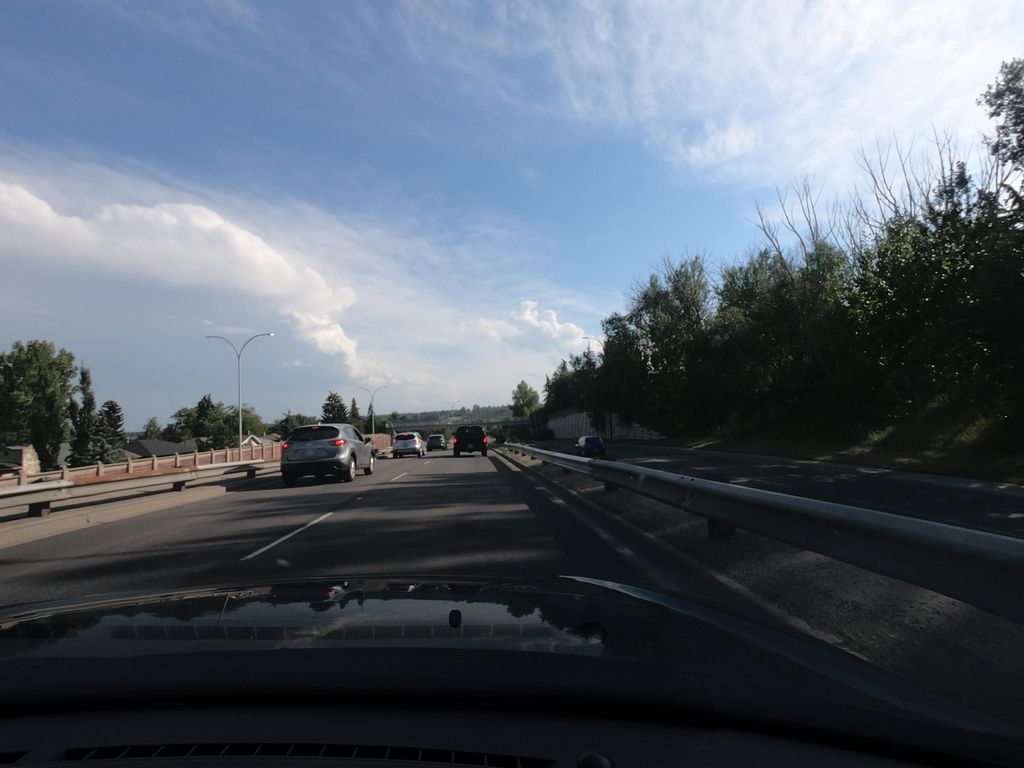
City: calgary